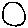
Label: circle